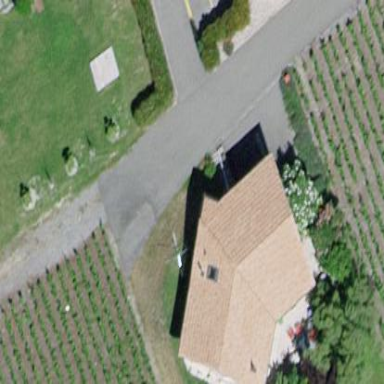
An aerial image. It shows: Vineyard.